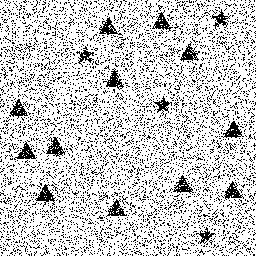
Squares: 0
Triangles: 12
Stars: 4
Total shapes: 16